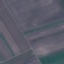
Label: AnnualCrop